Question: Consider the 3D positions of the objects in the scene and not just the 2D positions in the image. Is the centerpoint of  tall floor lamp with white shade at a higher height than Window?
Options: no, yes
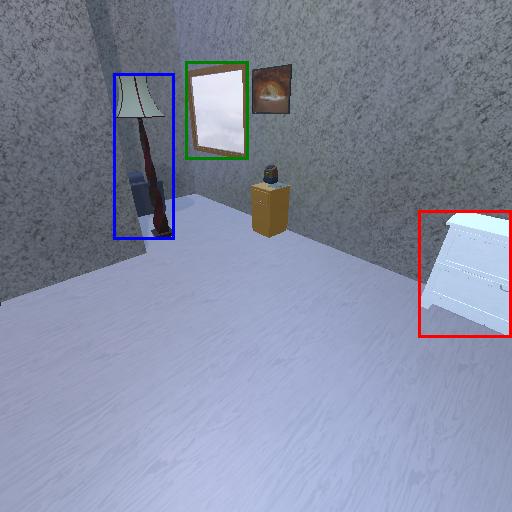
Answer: no